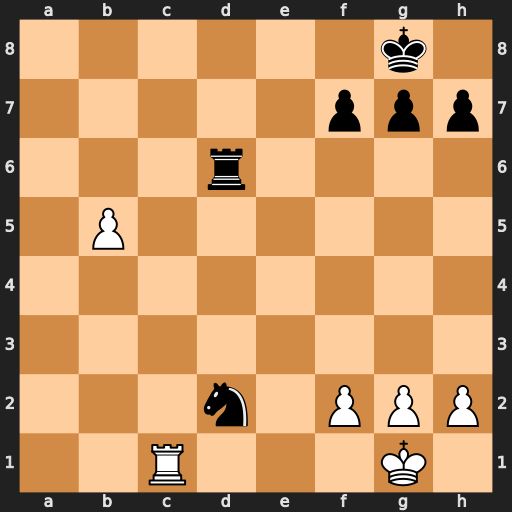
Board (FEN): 6k1/5ppp/3r4/1P6/8/8/3n1PPP/2R3K1
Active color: w
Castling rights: -
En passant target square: -
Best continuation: Rc8+ Rd8 Rxd8#